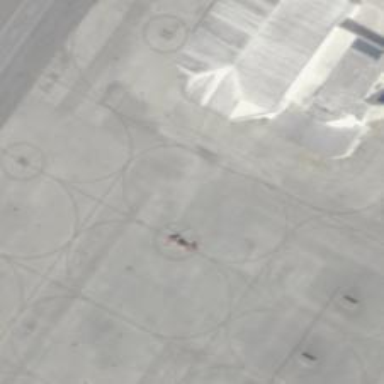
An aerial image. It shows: Image showing helipad at airport.